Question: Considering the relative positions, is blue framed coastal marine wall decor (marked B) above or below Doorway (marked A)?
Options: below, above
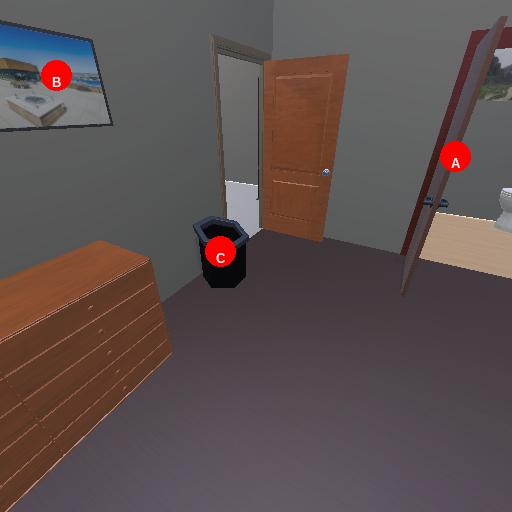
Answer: below